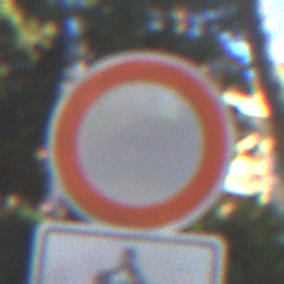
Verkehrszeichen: VerbotFahrzeugeAllerArt
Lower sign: EinspurigeFahrzeugeFrei3
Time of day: MorningAfternoon
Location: Outdoor (Suburban)
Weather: Clear
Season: NotSpecified
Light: Natural